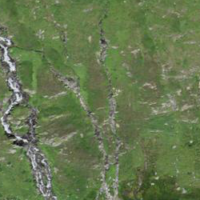
EUNIS habitat code: 26
Species observed at this site:
Caltha palustris
Ajuga pyramidalis
Bartsia alpina